Question: I want to present the entire table from right to left :
'''
<!DOCTYPE html PUBLIC "-//W3C//DTD XHTML 1.0 Transitional//EN" "http://www.w3.org/TR/xhtml1/DTD/xhtml1-transitional.dtd">
<html xmlns="http://www.w3.org/1999/xhtml">
<meta content="text/html; charset=utf-8" http-equiv="Content-Type" />
<head>
<style type="text/css">
table.myTable {
font-family: verdana,arial,sans-serif;
font-size:11px;
color:#333333;
border-width: 1px;
border-color: #999999;
border-collapse: collapse;
direction:rtl;
}
table.myTable th {
direction:rtl;
padding: 0px;
background: #d5e3e4;
background: url(data:image/svg+xml;base64,PD94bWwgdmVyc2lvbj0iMS4wIiA/Pgo8c3ZnIHhtbG5zPSJodHRwOi8vd3d3LnczLm9yZy8yMDAwL3N2ZyIgd2lkdGg9IjEwMCUiIGhlaWdodD0iMTAwJSIgdmlld0JveD0iMCAwIDEgMSIgcHJlc2VydmVBc3BlY3RSYXRpbz0ibm9uZSI+CiAgPGxpbmVhckdyYWRpZW50IGlkPSJncmFkLXVjZ2ctZ2VuZXJhdGVkIiBncmFkaWVudFVuaXRzPSJ1c2VyU3BhY2VPblVzZSIgeDE9IjAlIiB5MT0iMCUiIHgyPSIwJSIgeTI9IjEwMCUiPgogICAgPHN0b3Agb2Zmc2V0PSIwJSIgc3RvcC1jb2xvcj0iI2Q1ZTNlNCIgc3RvcC1vcGFjaXR5PSIxIi8+CiAgICA8c3RvcCBvZmZzZXQ9IjQwJSIgc3RvcC1jb2xvcj0iI2NjZGVlMCIgc3RvcC1vcGFjaXR5PSIxIi8+CiAgICA8c3RvcCBvZmZzZXQ9IjEwMCUiIHN0b3AtY29sb3I9IiNiM2M4Y2MiIHN0b3Atb3BhY2l0eT0iMSIvPgogIDwvbGluZWFyR3JhZGllbnQ+CiAgPHJlY3QgeD0iMCIgeT0iMCIgd2lkdGg9IjEiIGhlaWdodD0iMSIgZmlsbD0idXJsKCNncmFkLXVjZ2ctZ2VuZXJhdGVkKSIgLz4KPC9zdmc+);
background: -moz-linear-gradient(top, #d5e3e4 0%, #ccdee0 40%, #b3c8cc 100%);
background: -webkit-gradient(linear, right top, right bottom, color-stop(0%,#d5e3e4), color-stop(40%,#ccdee0), color-stop(100%,#b3c8cc));
background: -webkit-linear-gradient(top, #d5e3e4 0%,#ccdee0 40%,#b3c8cc 100%);
background: -o-linear-gradient(top, #d5e3e4 0%,#ccdee0 40%,#b3c8cc 100%);
background: -ms-linear-gradient(top, #d5e3e4 0%,#ccdee0 40%,#b3c8cc 100%);
background: linear-gradient(to bottom, #d5e3e4 0%,#ccdee0 40%,#b3c8cc 100%);
border: 1px solid #999999;
}
table.myTable td {
direction:rtl;
padding: 0px;
background: #ebecda;
background: url(data:image/svg+xml;base64,PD94bWwgdmVyc2lvbj0iMS4wIiA/Pgo8c3ZnIHhtbG5zPSJodHRwOi8vd3d3LnczLm9yZy8yMDAwL3N2ZyIgd2lkdGg9IjEwMCUiIGhlaWdodD0iMTAwJSIgdmlld0JveD0iMCAwIDEgMSIgcHJlc2VydmVBc3BlY3RSYXRpbz0ibm9uZSI+CiAgPGxpbmVhckdyYWRpZW50IGlkPSJncmFkLXVjZ2ctZ2VuZXJhdGVkIiBncmFkaWVudFVuaXRzPSJ1c2VyU3BhY2VPblVzZSIgeDE9IjAlIiB5MT0iMCUiIHgyPSIwJSIgeTI9IjEwMCUiPgogICAgPHN0b3Agb2Zmc2V0PSIwJSIgc3RvcC1jb2xvcj0iI2ViZWNkYSIgc3RvcC1vcGFjaXR5PSIxIi8+CiAgICA8c3RvcCBvZmZzZXQ9IjQwJSIgc3RvcC1jb2xvcj0iI2UwZTBjNiIgc3RvcC1vcGFjaXR5PSIxIi8+CiAgICA8c3RvcCBvZmZzZXQ9IjEwMCUiIHN0b3AtY29sb3I9IiNjZWNlYjciIHN0b3Atb3BhY2l0eT0iMSIvPgogIDwvbGluZWFyR3JhZGllbnQ+CiAgPHJlY3QgeD0iMCIgeT0iMCIgd2lkdGg9IjEiIGhlaWdodD0iMSIgZmlsbD0idXJsKCNncmFkLXVjZ2ctZ2VuZXJhdGVkKSIgLz4KPC9zdmc+);
background: -moz-linear-gradient(top, #ebecda 0%, #e0e0c6 40%, #ceceb7 100%);
background: -webkit-gradient(linear, right top, right bottom, color-stop(0%,#ebecda), color-stop(40%,#e0e0c6), color-stop(100%,#ceceb7));
background: -webkit-linear-gradient(top, #ebecda 0%,#e0e0c6 40%,#ceceb7 100%);
background: -o-linear-gradient(top, #ebecda 0%,#e0e0c6 40%,#ceceb7 100%);
background: -ms-linear-gradient(top, #ebecda 0%,#e0e0c6 40%,#ceceb7 100%);
background: linear-gradient(to bottom, #ebecda 0%,#e0e0c6 40%,#ceceb7 100%);
border: 1px solid #999999;
}
table.myTable th p{
direction:rtl;
margin:0px;
padding:8px;
border-top: 1px solid #eefafc;
border-bottom:0px;
border-right: 1px solid #eefafc;
border-right:0px;
}
table.myTable td p{
direction:rtl;
margin:0px;
padding:8px;
border-top: 1px solid #fcfdec;
border-bottom:0px;
border-right: 1px solid #fcfdec;;
border-right:0px;
}
</style>
</head>
<table class="myTable" dir="rtl">
<tr dir="rtl">
<th><p>Client's Number</p></th>
<th><p>Client's First Name</p></th>
<th><p>Client's Last name</p></th>
<th><p>Client's phone</p></th>
</tr>
<tr>
<td><p>098098</p></td>
<td><p>Jack</p></td>
<td><p>Rayback</p></td>
<td><p><PHONE></p></td>
</tr>
</table>
'''
But even though I used 'direction:rtl;' (in the css) and 'dir="rtl"' (in the html) , the table
is still being presented from left to right .
Any idea what's wrong ?
Demo :

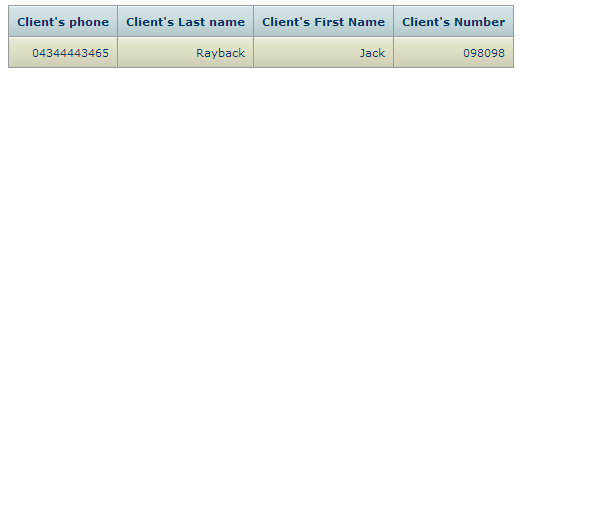
Answer: '''
table.myTable {
font-family: verdana,arial,sans-serif;
font-size:11px;
color:#333333;
border-width: 1px;
border-color: #999999;
border-collapse: collapse;
direction:rtl;
float:right; (Add this line)
}
'''